Interaction volume radius: 5 \u00c5
Interaction volume height: 10 \u00c5
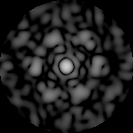
Disorder parameter: 0.7797